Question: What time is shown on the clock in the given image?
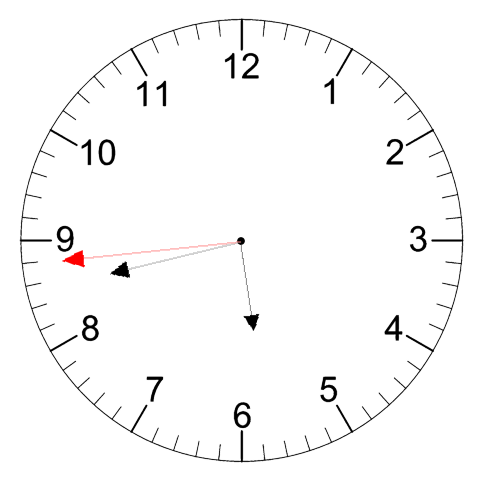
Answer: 05:42:44